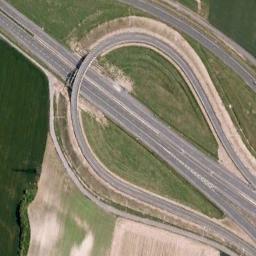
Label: overpass